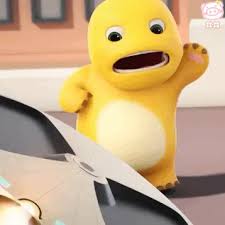
Label: nailong